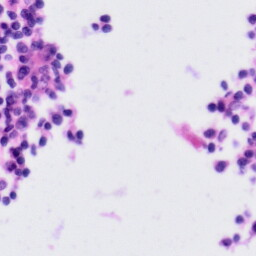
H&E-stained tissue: Tonsil